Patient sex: M
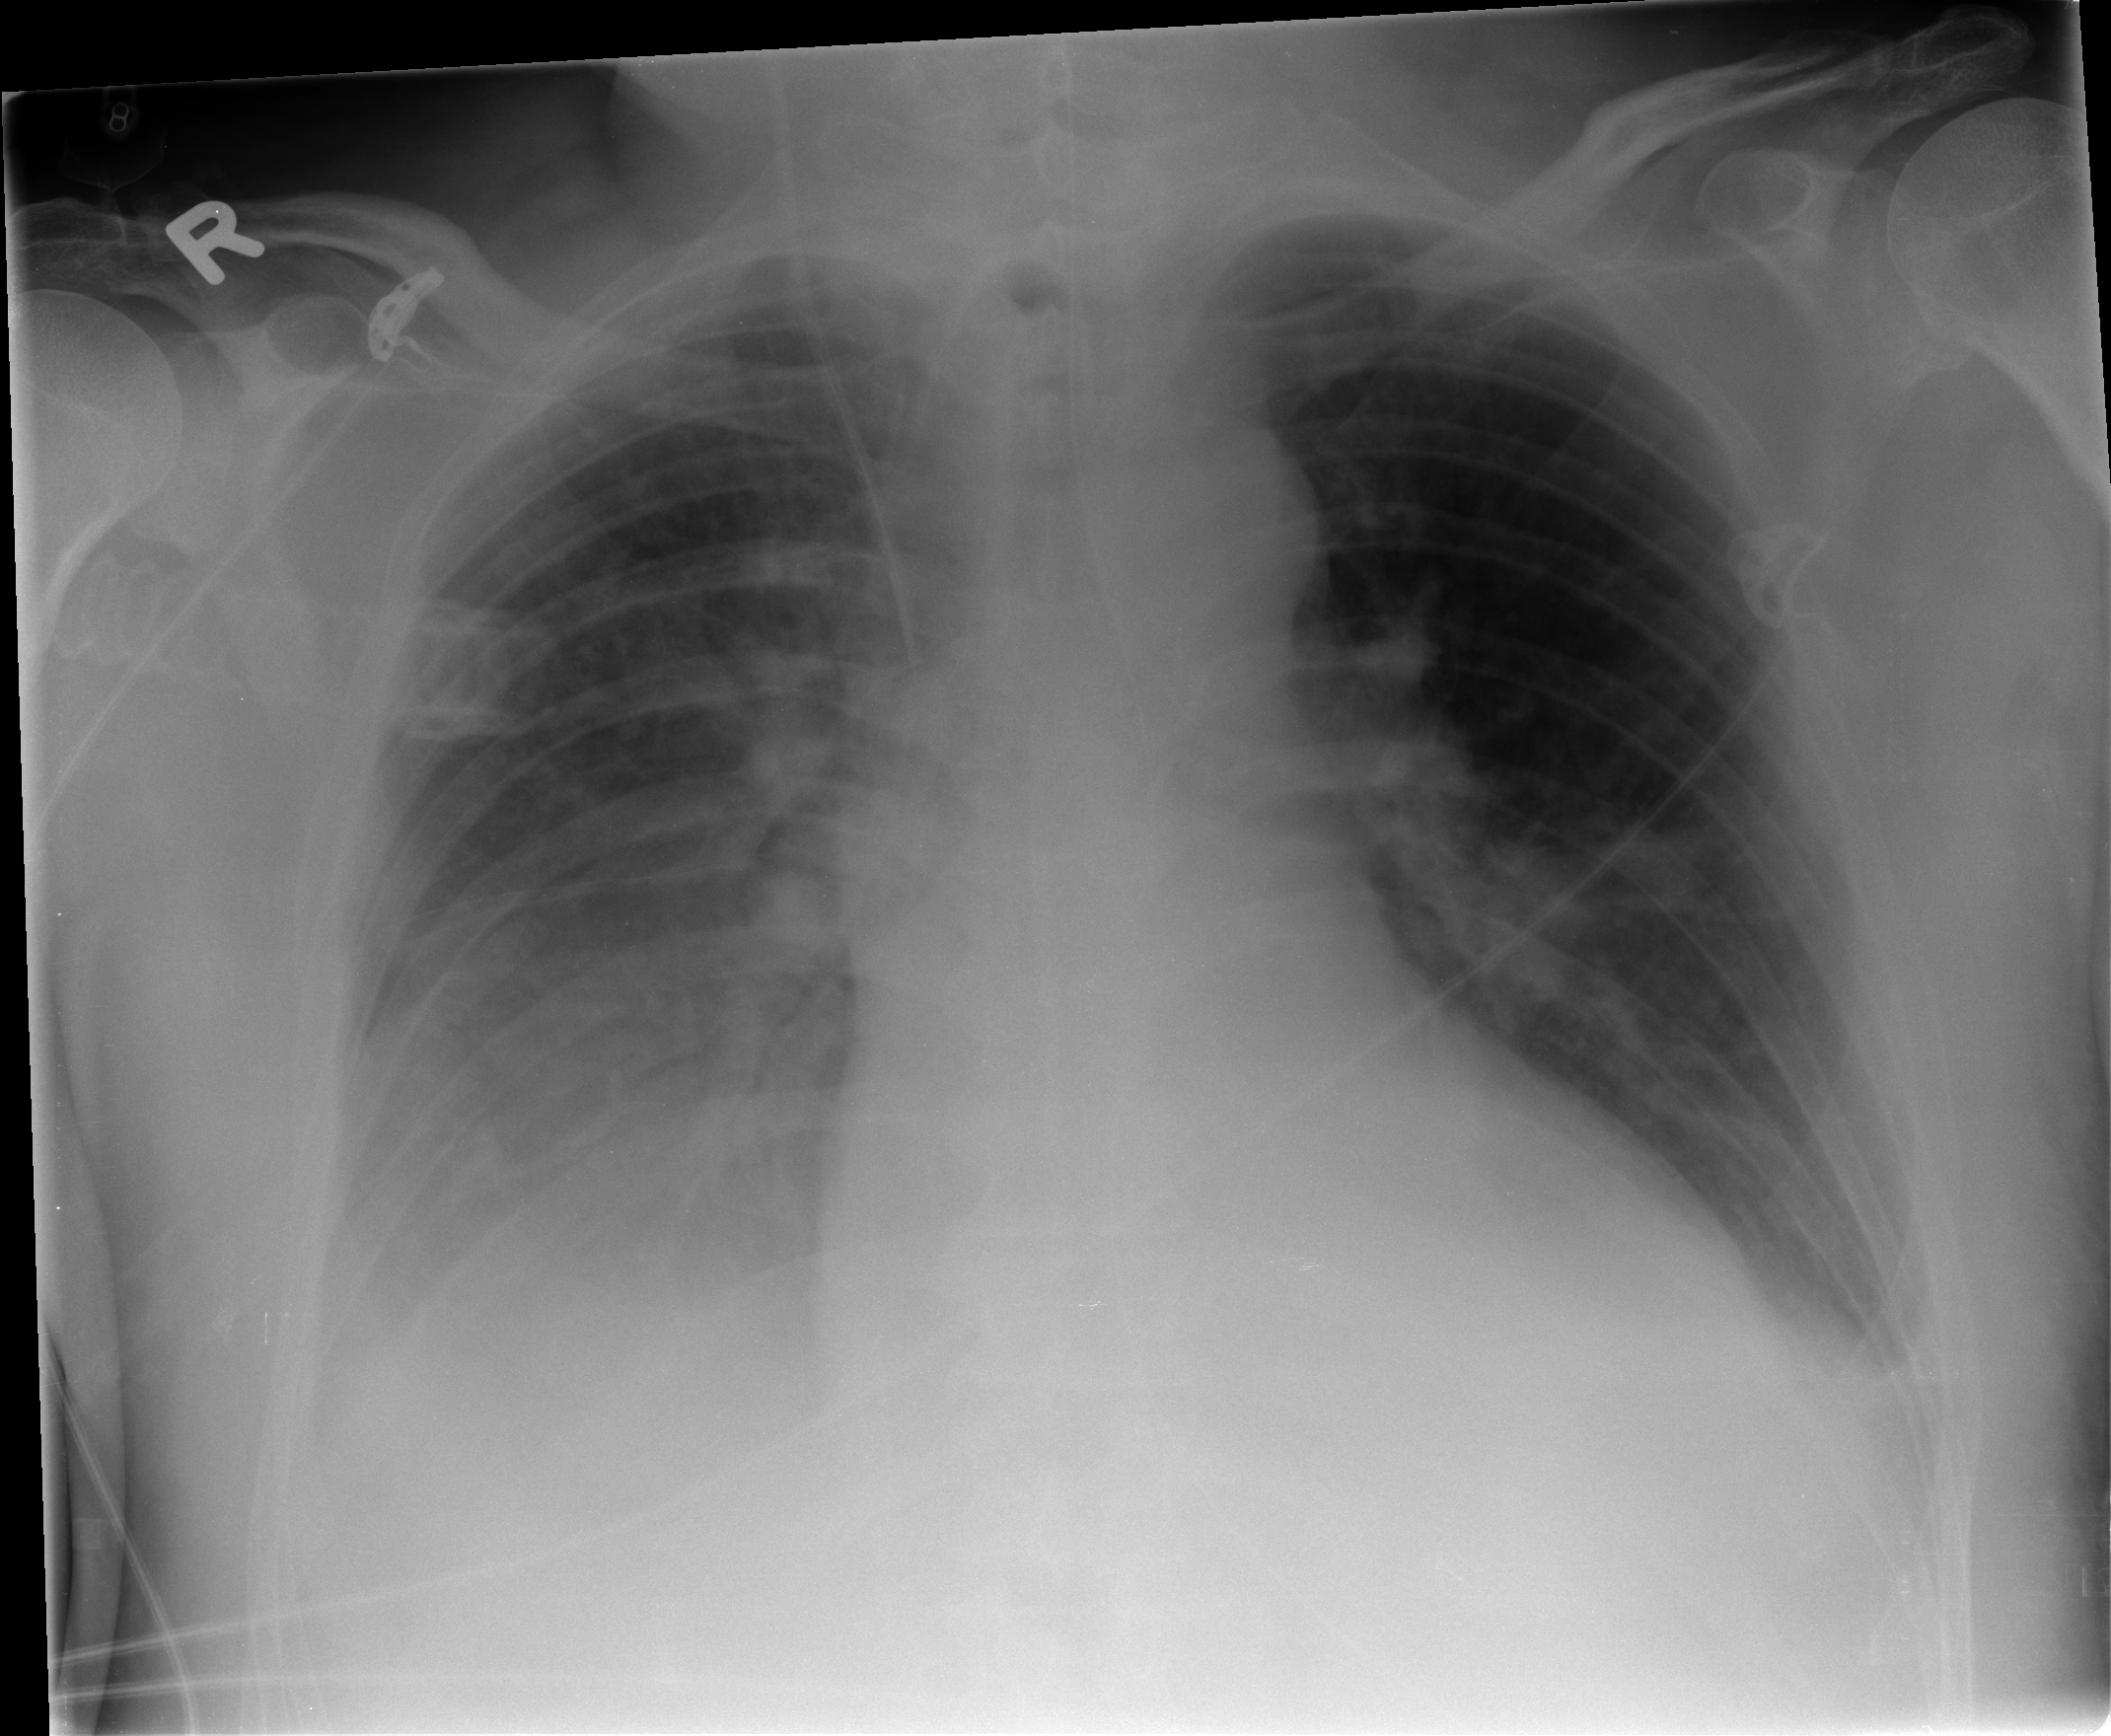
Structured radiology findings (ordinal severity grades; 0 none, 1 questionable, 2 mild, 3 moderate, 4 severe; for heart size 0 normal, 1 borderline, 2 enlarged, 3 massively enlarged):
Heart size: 2
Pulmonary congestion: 1
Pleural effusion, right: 2
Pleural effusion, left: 2
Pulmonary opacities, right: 2
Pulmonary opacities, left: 0
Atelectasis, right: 2
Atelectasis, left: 2